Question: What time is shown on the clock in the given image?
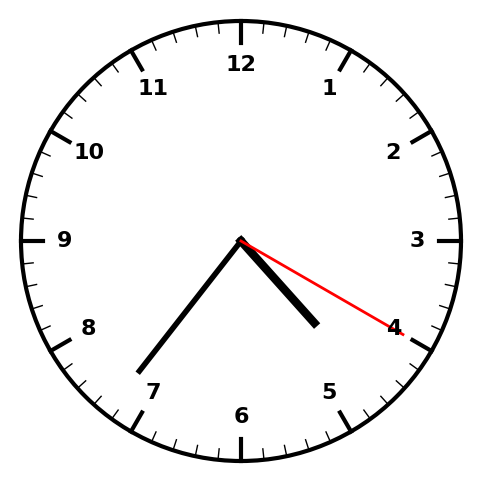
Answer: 04:36:20